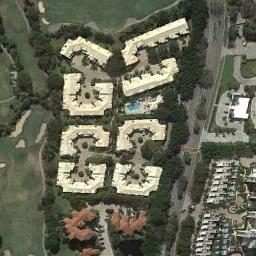
Label: residential